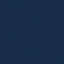
Land use / land cover: SeaLake